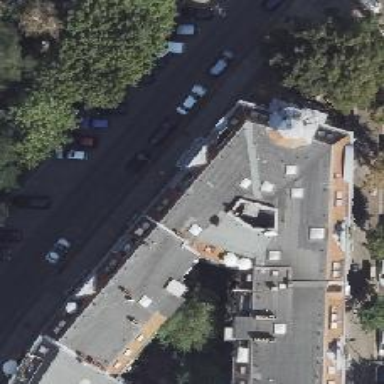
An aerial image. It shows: Image showing building with apartments.